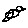
Label: bird